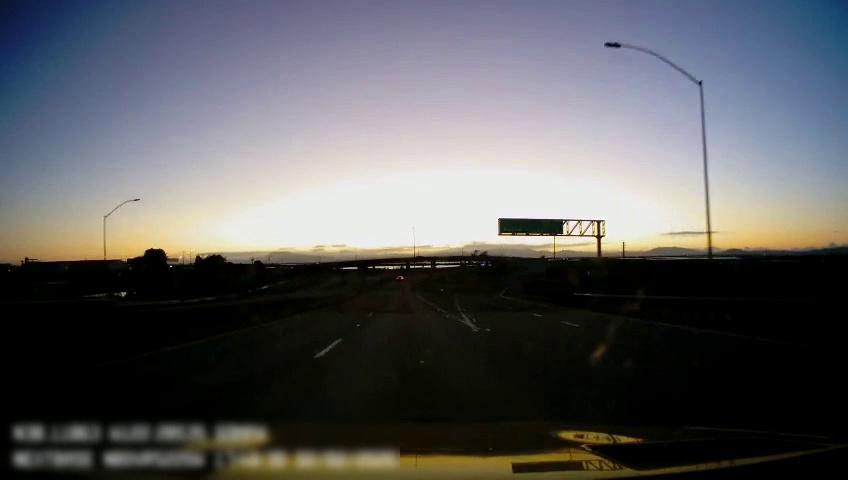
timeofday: Dusk/Dawn/Twilight
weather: Sunny
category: Drivable Space
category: Drivable Space
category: Lanes | Current Lane
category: Lanes | Current Lane
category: Lanes | Current Lane
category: Lanes | Alternate Lane
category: Lanes | Alternate Lane
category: Lanes | Alternate Lane
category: Traffic | Signs